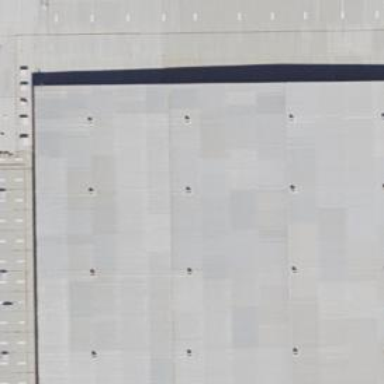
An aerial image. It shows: Warehouse building.